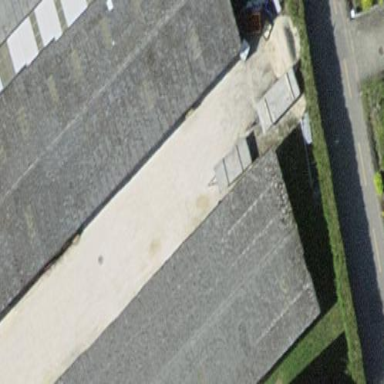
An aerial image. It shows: Shed.